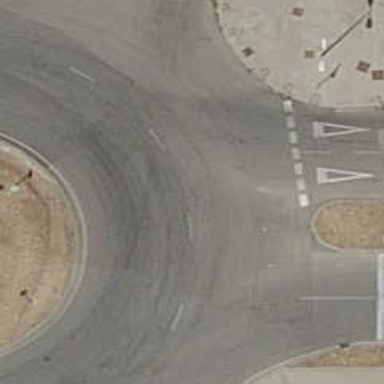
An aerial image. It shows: Roundabout on residential road.